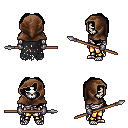
a pixel art fantasy rpg character, male body template, skeleton, black tattered cape, gold greaves, black princess hairstyle, cloth hood, metal gloves, spear, four views (front, back, left, right), 2x2 character sprite sheet, small pixel art, hard edges, no anti-aliasing